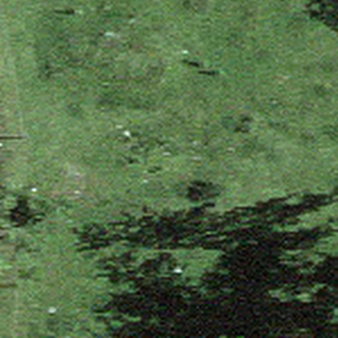
Label: other